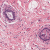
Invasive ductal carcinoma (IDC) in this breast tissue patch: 0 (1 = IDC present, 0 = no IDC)